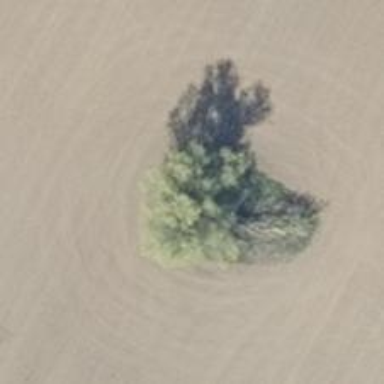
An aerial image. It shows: Deciduous broadleaved tree.